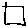
Label: square